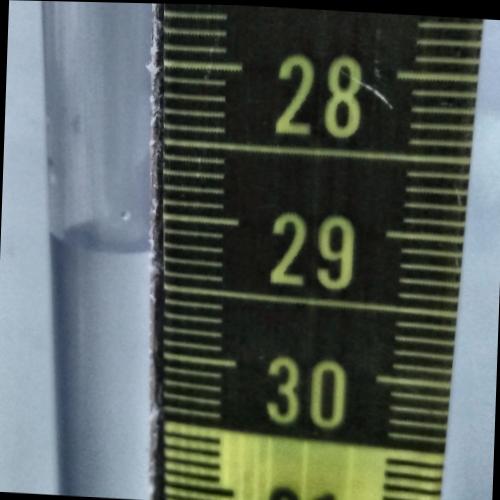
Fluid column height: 29.3 cm